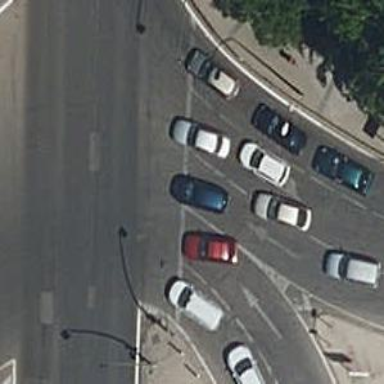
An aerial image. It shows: Road with traffic signals.